Question: I currently have the layout as shown in the image, however (as can be seen in the xml) the WebView has a predefined layout_height value. I just want this exact look but a scalable version that does not need predefined values. So the bright blue section should have a height proportional to the button and should always be at the bottom, and the top bar with the URL EditText etc. should act in the same way. So the WebView should be able to scale to whatever size, to make sure all space is taken up.

'''
<FrameLayout xmlns:android="http://schemas.android.com/apk/res/android"
xmlns:tools="http://schemas.android.com/tools"
android:layout_width="match_parent"
android:layout_height="match_parent"
android:background="@android:color/black"
tools:context=".MainActivity" >
<LinearLayout
android:id="@+id/fullscreen_content_controls"
style="?buttonBarStyle"
android:layout_width="match_parent"
android:layout_height="fill_parent"
android:orientation="vertical"
android:focusable="true"
android:focusableInTouchMode="true">
<FrameLayout
android:layout_width="match_parent"
android:layout_height="wrap_content"
android:layout_marginTop="9dp"
android:padding="5dp">
<LinearLayout
android:layout_width="match_parent"
android:layout_height="match_parent"
android:orientation="horizontal" >
<EditText
android:id="@+id/editText1"
android:layout_width="284dp"
android:layout_height="wrap_content"
android:layout_weight="0.97"
android:ems="10"
android:hint="Enter URL"
android:imeOptions="actionGo"
android:singleLine="true"
android:textColor="@android:color/darker_gray"
android:inputType="textNoSuggestions">
</EditText>
<Button
android:id="@+id/button1"
android:layout_width="30dp"
android:layout_height="31dp"
android:layout_marginRight="5dp"
android:background="@android:drawable/btn_dialog" />
<ProgressBar
android:id="@+id/progressBar1"
style="?android:attr/android:progressBarStyleSmall"
android:layout_width="wrap_content"
android:layout_height="match_parent"
android:layout_weight="0.10" />
</LinearLayout>
</FrameLayout>
<WebView
android:id="@+id/fullscreen_content"
android:layout_width="match_parent"
android:layout_height="724dp"
android:layout_gravity="center"
android:layout_weight="0.75"
android:keepScreenOn="true" />
<LinearLayout
android:id="@+id/controlLinearLayout"
android:layout_width="match_parent"
android:layout_height="wrap_content"
android:layout_weight="0.97"
android:background="@android:color/holo_blue_bright" >
<Button
android:id="@+id/button2"
android:layout_width="wrap_content"
android:layout_height="wrap_content"
android:text="Button" />
</LinearLayout>
</LinearLayout>
</FrameLayout>
'''
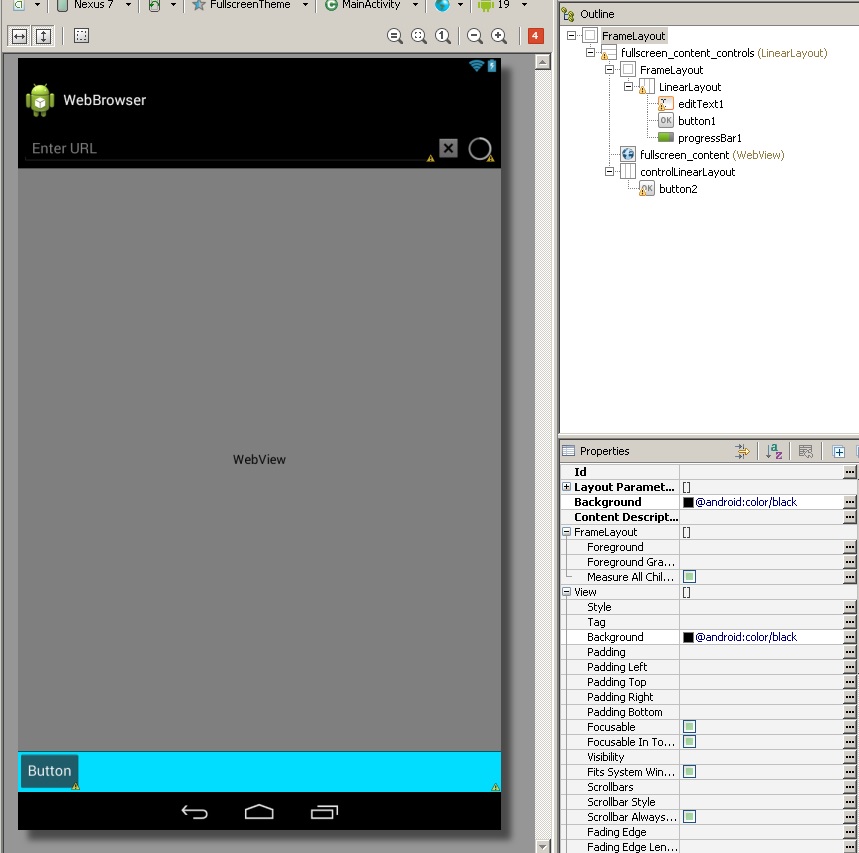
Answer: Use this one....
'''
<LinearLayout xmlns:android="http://schemas.android.com/apk/res/android"
xmlns:tools="http://schemas.android.com/tools"
android:layout_width="match_parent"
android:layout_height="match_parent"
android:background="@android:color/black"
tools:context=".MainActivity" >
<LinearLayout
android:id="@+id/fullscreen_content_controls"
android:layout_width="match_parent"
android:layout_height="fill_parent"
android:focusable="true"
android:focusableInTouchMode="true"
android:orientation="vertical" >
<LinearLayout
android:layout_width="match_parent"
android:layout_height="wrap_content"
android:orientation="horizontal" >
<EditText
android:id="@+id/editText1"
android:layout_width="284dp"
android:layout_height="wrap_content"
android:layout_weight="0.8"
android:ems="10"
android:hint="Enter URL"
android:imeOptions="actionGo"
android:inputType="textNoSuggestions"
android:singleLine="true"
android:textColor="@android:color/darker_gray" >
</EditText>
<Button
android:id="@+id/button1"
android:layout_width="30dp"
android:layout_height="31dp"
android:layout_marginRight="5dp"
android:layout_weight="0.1"
android:background="@android:drawable/btn_dialog" />
<ProgressBar
android:id="@+id/progressBar1"
style="?android:attr/android:progressBarStyleSmall"
android:layout_width="wrap_content"
android:layout_height="wrap_content"
android:layout_gravity="center"
android:layout_weight="0.1" />
</LinearLayout>
<LinearLayout
android:id="@+id/controlLinearLayout"
android:layout_width="match_parent"
android:layout_height="0dp"
android:layout_weight="0.8"
android:background="@android:color/holo_blue_bright"
android:orientation="vertical" >
<WebView
android:id="@+id/fullscreen_content"
android:layout_width="match_parent"
android:layout_height="match_parent"
android:layout_gravity="center"
android:keepScreenOn="true" />
</LinearLayout>
<LinearLayout
android:id="@+id/ctl"
android:layout_width="match_parent"
android:layout_height="0dp"
android:layout_weight="0.1"
android:background="@android:color/holo_blue_bright" >
<Button
android:id="@+id/button2"
android:layout_width="wrap_content"
android:layout_height="wrap_content"
android:text="Button" />
</LinearLayout>
</LinearLayout>
</LinearLayout>
'''